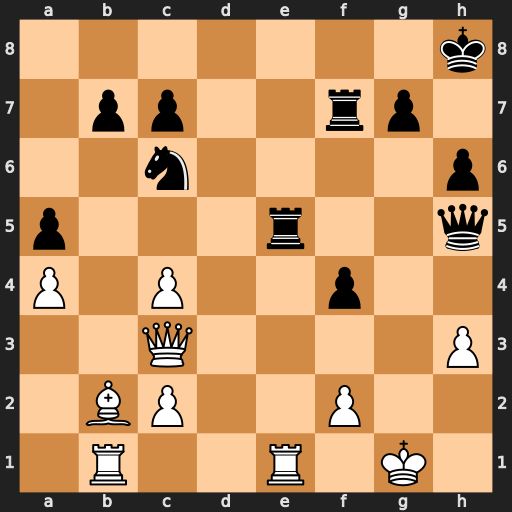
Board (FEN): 7k/1pp2rp1/2n4p/p3r2q/P1P2p2/2Q4P/1BP2P2/1R2R1K1
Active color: w
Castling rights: -
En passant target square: -
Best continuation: Rxe5 Qxe5 Qxe5 Nxe5 Bxe5